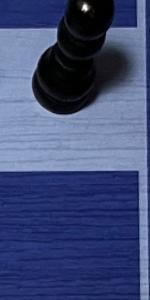
Label: Empty